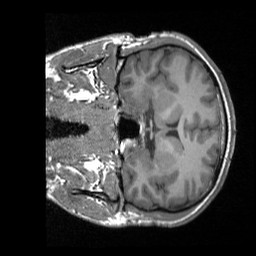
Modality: T1w
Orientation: coronal
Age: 27
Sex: male
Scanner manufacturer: siemens
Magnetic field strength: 3 T
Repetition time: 1.9 s
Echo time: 0.00226 s